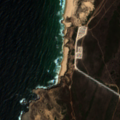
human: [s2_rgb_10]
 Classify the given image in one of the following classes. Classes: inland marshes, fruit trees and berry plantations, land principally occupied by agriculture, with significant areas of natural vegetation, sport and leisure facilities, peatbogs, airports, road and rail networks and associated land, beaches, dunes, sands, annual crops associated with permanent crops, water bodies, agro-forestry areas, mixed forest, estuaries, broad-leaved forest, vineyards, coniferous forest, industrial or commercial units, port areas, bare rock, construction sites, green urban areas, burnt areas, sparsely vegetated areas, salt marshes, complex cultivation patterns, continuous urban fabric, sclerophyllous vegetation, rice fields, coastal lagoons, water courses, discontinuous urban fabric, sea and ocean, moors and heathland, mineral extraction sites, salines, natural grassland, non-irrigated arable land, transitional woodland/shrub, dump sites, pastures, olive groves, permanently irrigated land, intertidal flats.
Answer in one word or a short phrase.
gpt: sclerophyllous vegetation, beaches, dunes, sands, sea and ocean